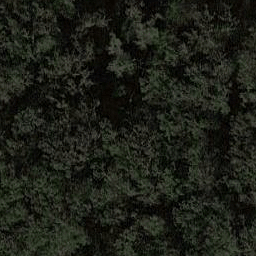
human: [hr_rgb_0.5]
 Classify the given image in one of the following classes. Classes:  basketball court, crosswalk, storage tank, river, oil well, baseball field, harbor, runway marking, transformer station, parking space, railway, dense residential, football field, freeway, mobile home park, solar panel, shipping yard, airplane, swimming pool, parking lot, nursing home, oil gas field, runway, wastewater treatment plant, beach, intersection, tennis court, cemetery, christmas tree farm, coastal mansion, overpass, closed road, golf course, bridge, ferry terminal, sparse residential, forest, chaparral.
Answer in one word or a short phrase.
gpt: forest